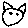
Label: cat